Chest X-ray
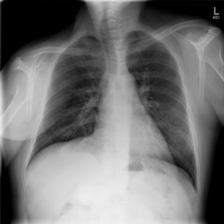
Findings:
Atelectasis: negative
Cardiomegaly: negative
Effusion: negative
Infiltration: negative
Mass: negative
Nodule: negative
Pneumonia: negative
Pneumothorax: negative
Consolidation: negative
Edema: negative
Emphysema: negative
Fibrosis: negative
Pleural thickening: negative
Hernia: negative